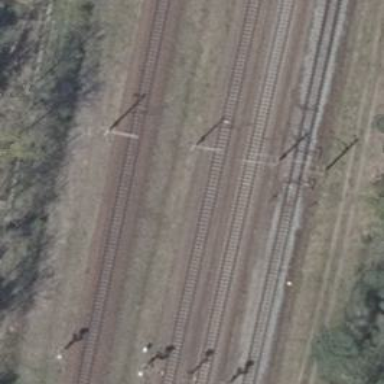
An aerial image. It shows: Milestone along the railway track with catenary mast.